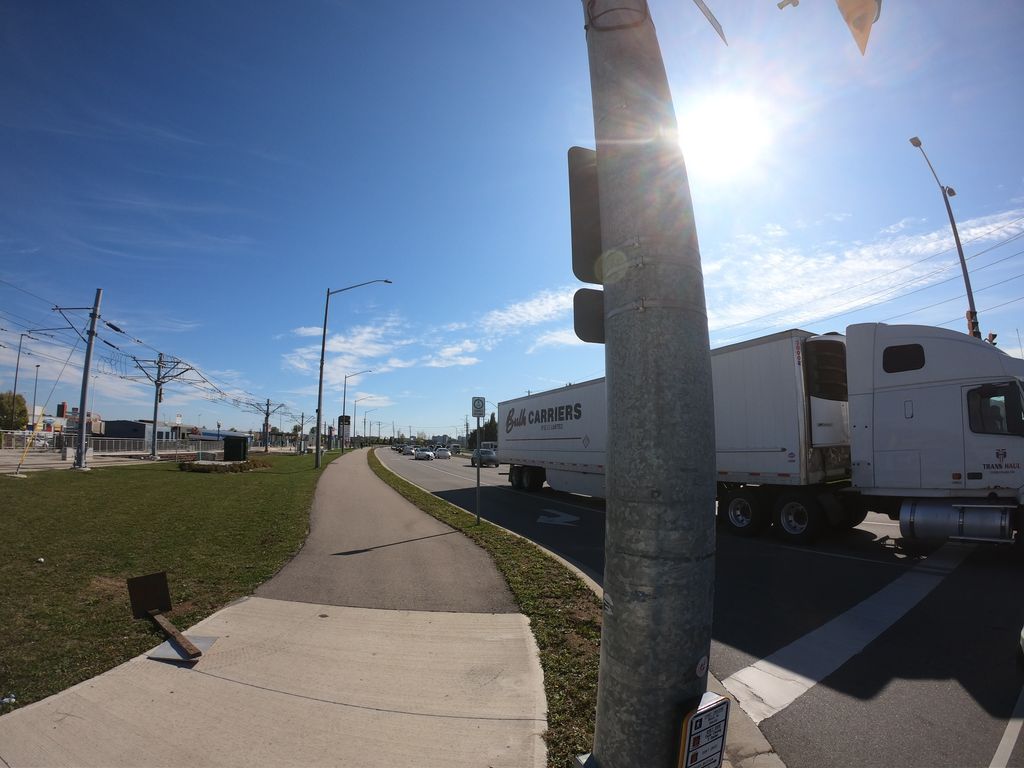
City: kitchener-waterloo